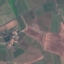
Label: PermanentCrop